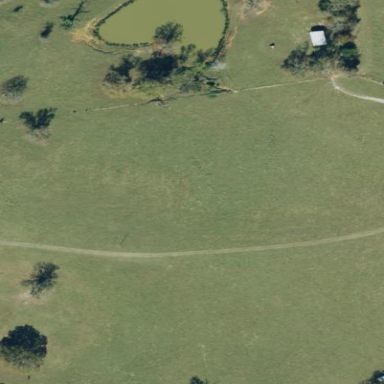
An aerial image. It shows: Pasture covered in meadow.